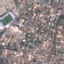
Land use / land cover class: Residential